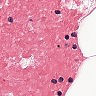
Metastatic tissue present: no